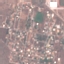
Label: Residential